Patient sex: F
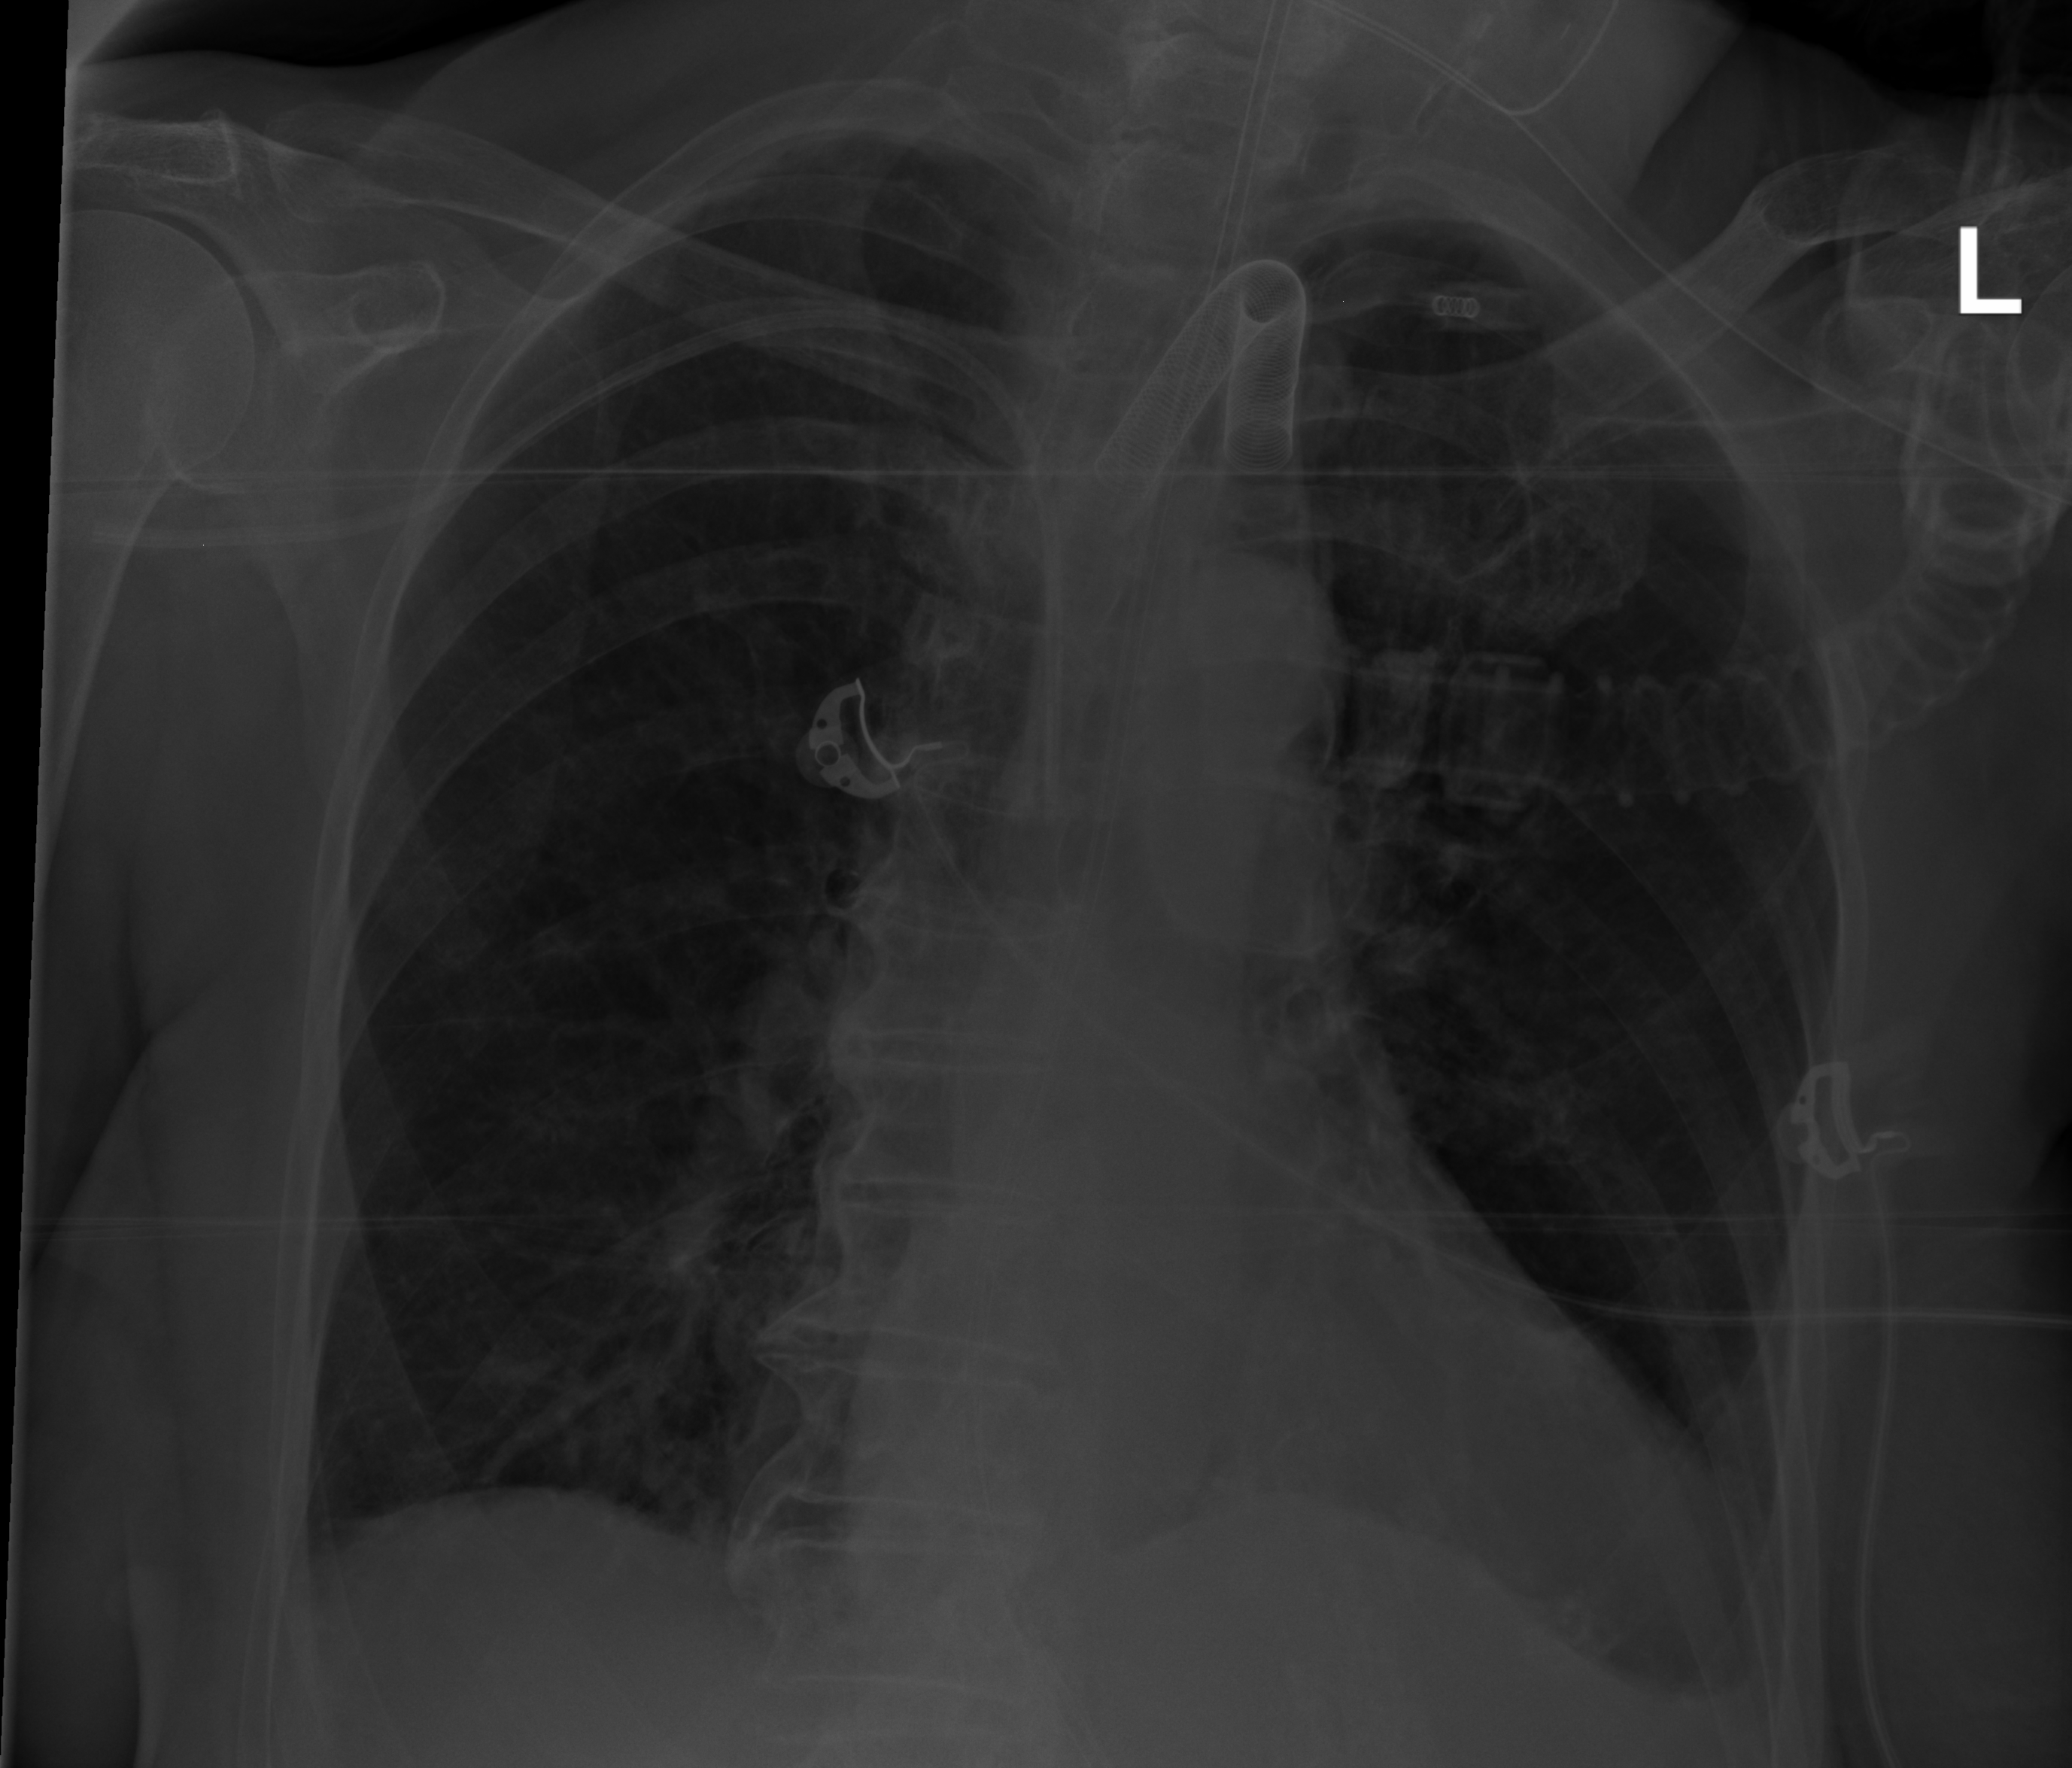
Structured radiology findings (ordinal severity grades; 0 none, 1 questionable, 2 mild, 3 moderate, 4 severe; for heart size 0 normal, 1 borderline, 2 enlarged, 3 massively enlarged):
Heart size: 1
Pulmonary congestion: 0
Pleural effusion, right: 0
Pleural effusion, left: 1
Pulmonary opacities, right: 0
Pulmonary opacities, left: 0
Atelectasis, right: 2
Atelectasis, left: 2